Question: I have an array containing images that I want displayed onto my view. I have a loop that goes through my array and picks a random image, then displays the image in a random position on my view. Each image has a "value" and the loop runs until a total "value" of 50 is reached.
My problem is, I do not want my images to touch each other or stack on top of each other. I have used google and youtube and various other coding help sites and for some reason cannot find a solution that fits my needs.
---
## Code
'''
-(void)randomizeImages {
//get random number
int randomImgNum = arc4random_uniform(5);
//use random number to get an image from array
UIImage *tempImg = [_imageArray objectAtIndex:randomImgNum];
//add UIImage to a UIImageView and place it on screen somewhere
UIImageView *tempImgView = [[UIImageView alloc] initWithImage:tempImg];
//define the center points
tempImgView.center = CGPointMake(arc4random() % 320,arc4random() % 480);
[self.view addSubview:tempImgView];
//increment count
myImgCount = myImgCount+(randomImgNum+1);
//check count
if (myImgCount<50) {
[self randomizeImages];//do it again if not yet at 50
}
}
'''
I was going to include a screenshot but apparently I need 10 reputation before I can. I have searched everywhere for help, and posted this question a few days ago but the code that was suggested kept giving me a 'szone_malloc_should_clear + 14' error and I have no idea what this means or how to fix it. The question topic is dead and I really need help solving this issue.
---
## Screen Shot

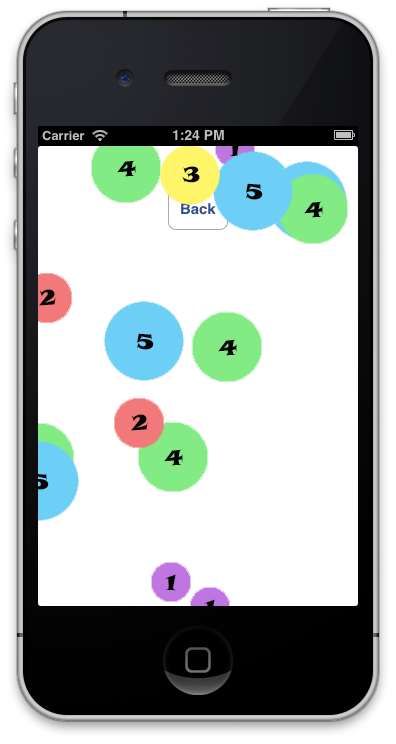
Answer: You have to record all positions of generated images. Make an outer for loop with 50 iterations for your 50 pictures.
Then make an inner loop that
1. generates random x,y coordinates for new picture with number i
2. loop trough all pictures from 0 to i-1 and check if new picture is not stacked on another, if it touches, loop repeats again, for a safe limit (lets assume 100 iterations)
3. after you find out good coordinates, draw the picture and store your x,y coordinates to an array and exit the inner loop
Check <URL> for rectangle overlap detection. You can upgrade the algorithm with a simple trick so those rectangle won't get near each other... Alternatively google up 'how to check rectangle collision'
1. make new temporary variables for positions of their upper left and bottom right points and calculate them ( for example rect_1_bottom_right_point_x = x + rect_1_width )
2. substract a margin both from upper left point x and y, add a margin to both bottom right x and y so they look larger for the testing
3. now test those two rectangles for overlapping